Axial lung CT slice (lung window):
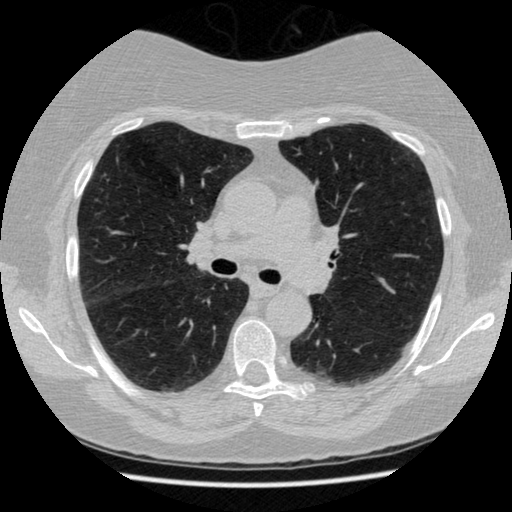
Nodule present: no